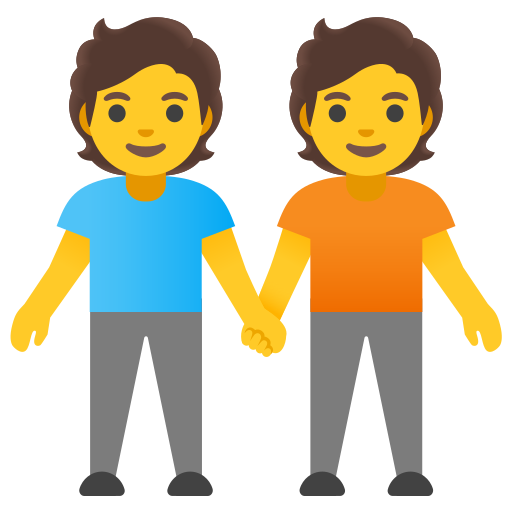
Emoji: 🧑‍🤝‍🧑